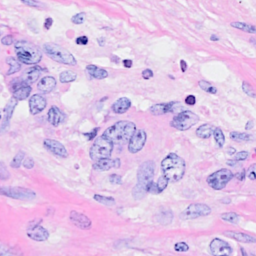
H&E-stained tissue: Breast